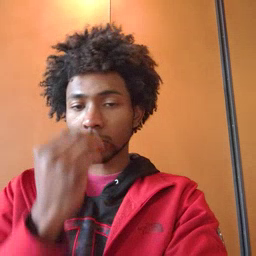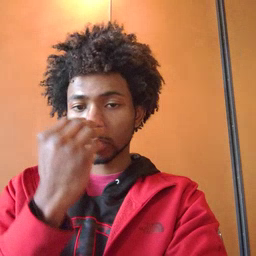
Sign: pajamas